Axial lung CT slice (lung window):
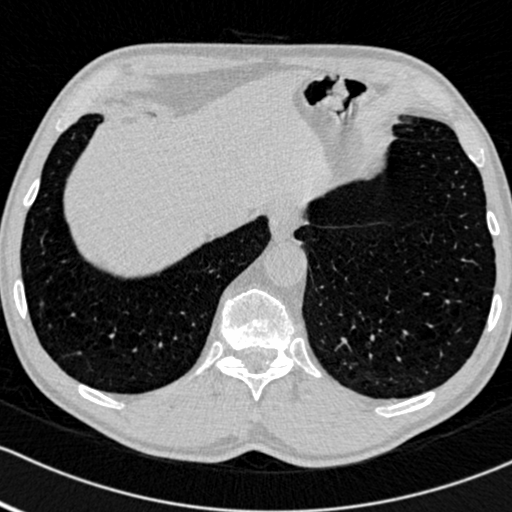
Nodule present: no